Field crop: maize
Growth stage: 2
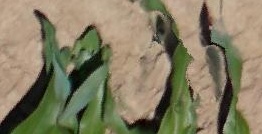
Species: maize